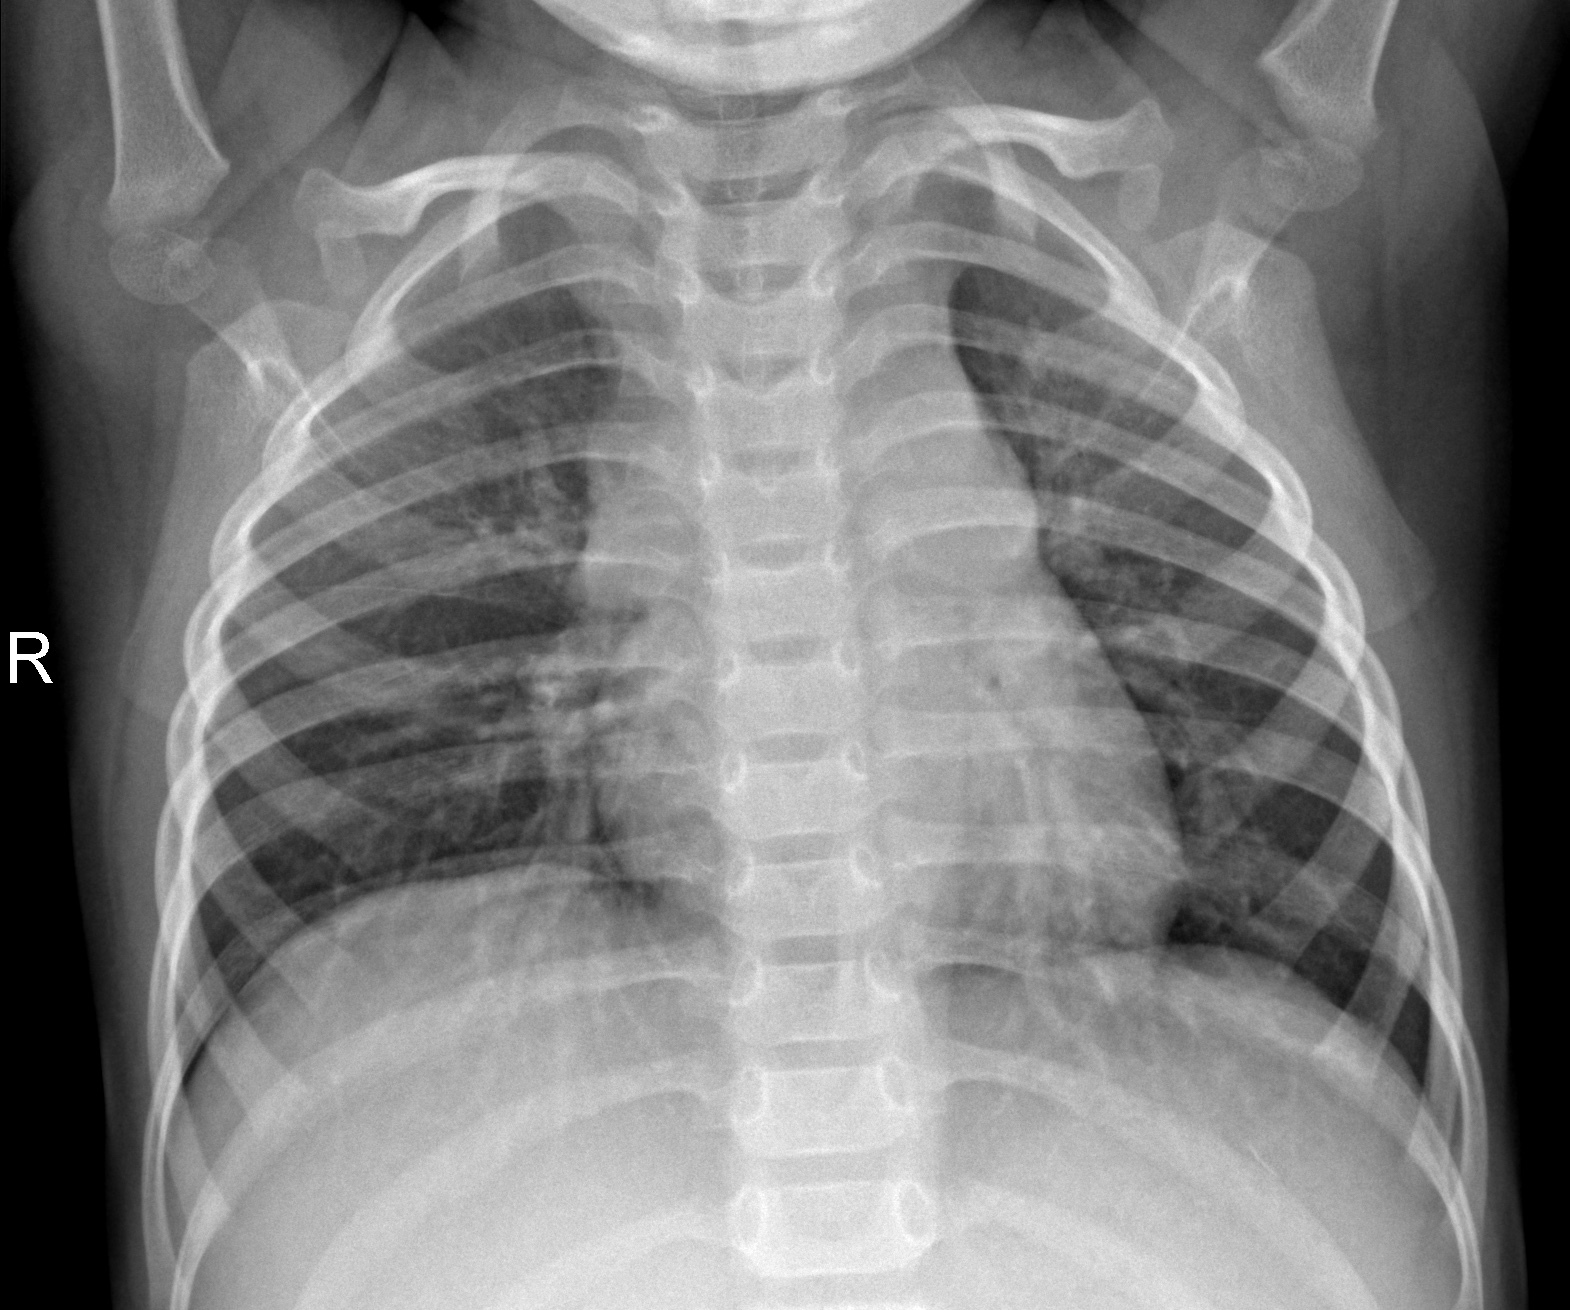
Diagnosis: NORMAL